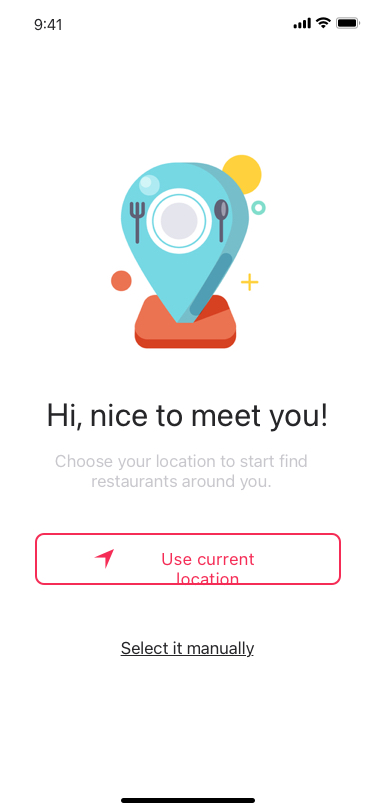
Text in this UI design:
Hi, nice to meet you!
Use current location
Choose your location to start find restaurants around you.
Select it manually